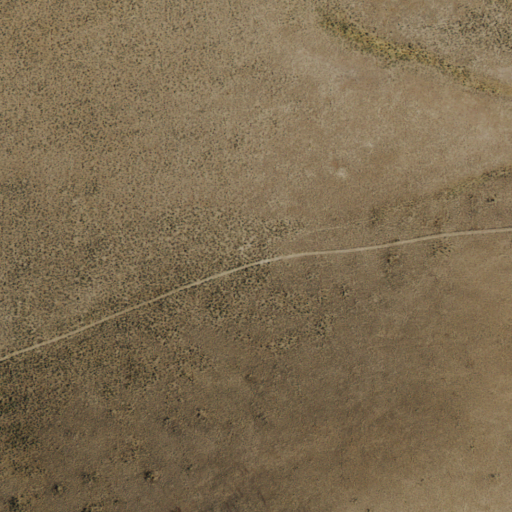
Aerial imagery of gap in Nevada named Antelope Pass containing only shrub